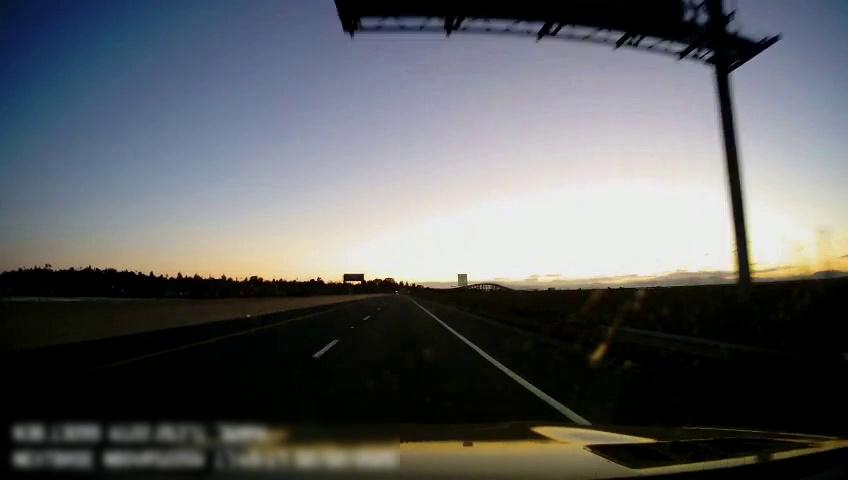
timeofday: Dusk/Dawn/Twilight
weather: Sunny
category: Drivable Space
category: Lanes | Current Lane
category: Lanes | Current Lane
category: Lanes | Alternate Lane
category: Lanes | Alternate Lane
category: Traffic | Signs